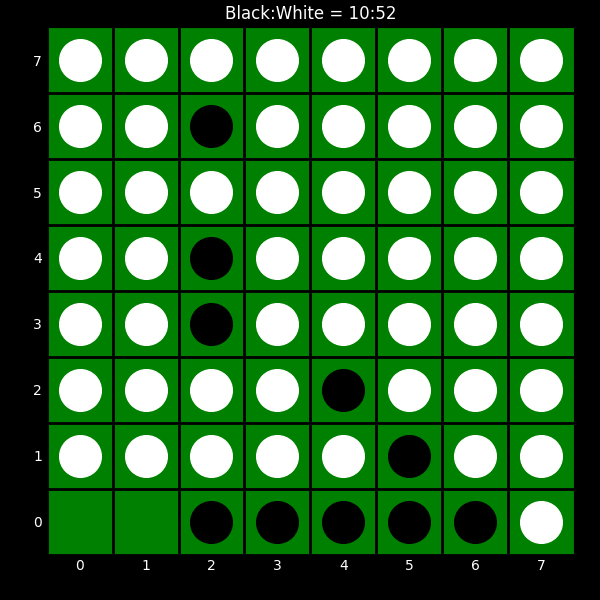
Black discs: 10
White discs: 52